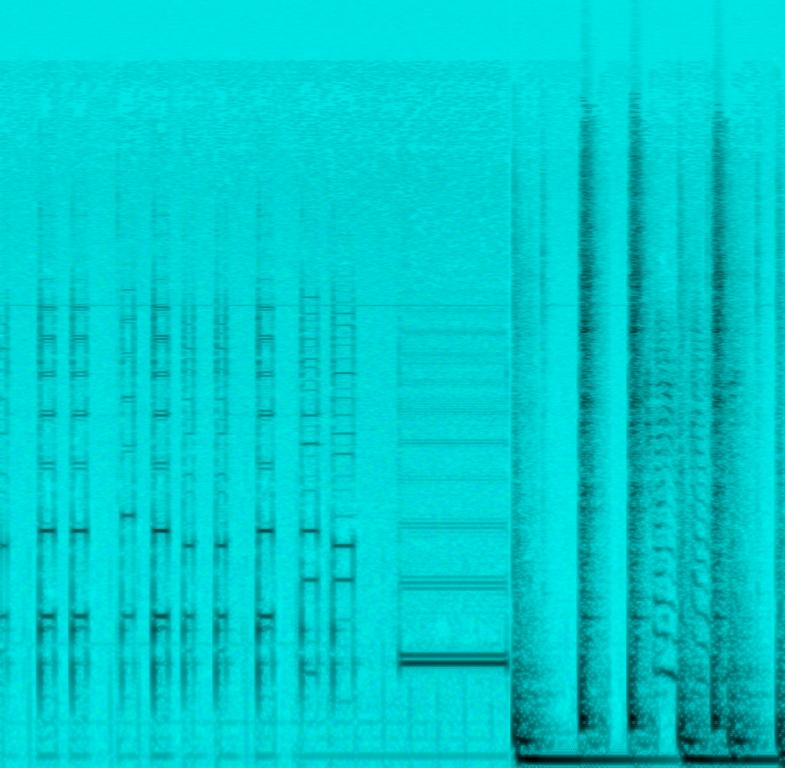
The low quality recording features a hip hop song that contains a phone dialing sound effects, alongside filtered female vocal talking as the user is busy on the phone. In the second half of the loop, there are punchy kicks and snare hits playing. It sounds groovy and energetic overall.